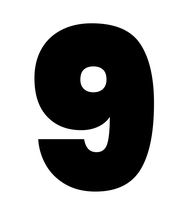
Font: Poppins-Black